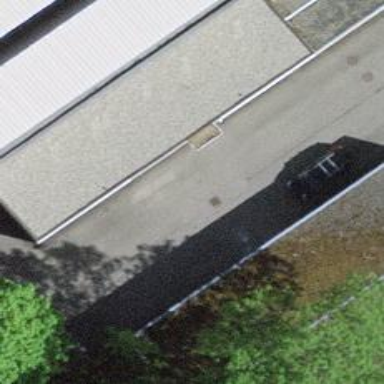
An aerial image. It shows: Shed.